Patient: sex F, age 60
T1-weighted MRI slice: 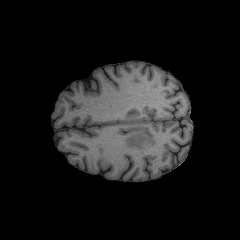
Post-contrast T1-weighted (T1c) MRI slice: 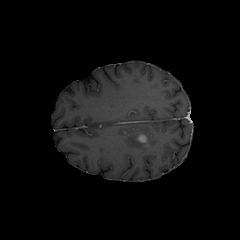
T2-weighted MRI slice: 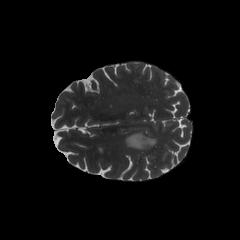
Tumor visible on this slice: yes
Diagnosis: Glioblastoma, IDH-wildtype
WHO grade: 4